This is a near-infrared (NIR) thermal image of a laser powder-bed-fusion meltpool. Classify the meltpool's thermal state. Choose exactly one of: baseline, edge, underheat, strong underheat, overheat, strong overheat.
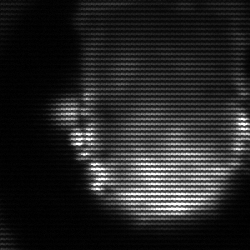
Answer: baseline